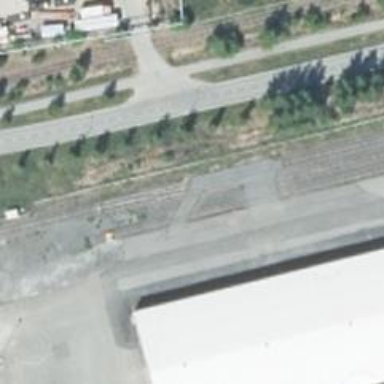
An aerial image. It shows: Rail spur service.